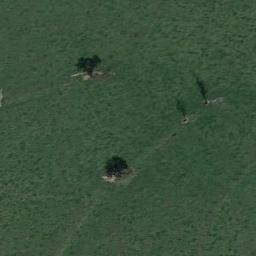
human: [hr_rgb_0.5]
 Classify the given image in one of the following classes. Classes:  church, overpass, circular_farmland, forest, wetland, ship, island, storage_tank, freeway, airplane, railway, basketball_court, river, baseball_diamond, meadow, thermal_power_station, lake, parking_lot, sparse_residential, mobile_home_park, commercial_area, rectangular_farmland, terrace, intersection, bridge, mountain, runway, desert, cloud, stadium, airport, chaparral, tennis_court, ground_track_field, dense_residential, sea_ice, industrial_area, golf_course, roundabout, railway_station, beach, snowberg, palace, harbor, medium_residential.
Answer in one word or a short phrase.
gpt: meadow